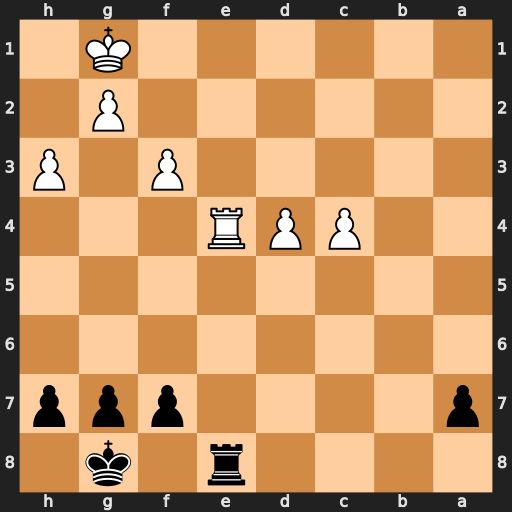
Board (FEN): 4r1k1/p4ppp/8/8/2PPR3/5P1P/6P1/6K1
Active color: b
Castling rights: -
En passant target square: -
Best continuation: Rxe4 fxe4 a5 c5 Kf8